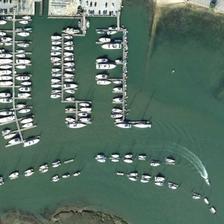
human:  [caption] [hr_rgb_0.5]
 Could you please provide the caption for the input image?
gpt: many boats are in a port near a wharf .

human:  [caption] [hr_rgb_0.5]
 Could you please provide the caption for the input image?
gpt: many boats are in a port near a wharf .

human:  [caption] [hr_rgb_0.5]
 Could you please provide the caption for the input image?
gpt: many boats are in a port near a wharf .

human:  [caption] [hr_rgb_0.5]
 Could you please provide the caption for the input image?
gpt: many boats are in a port near a wharf .

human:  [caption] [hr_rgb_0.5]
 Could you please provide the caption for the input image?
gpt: many boats are in a port near a wharf .